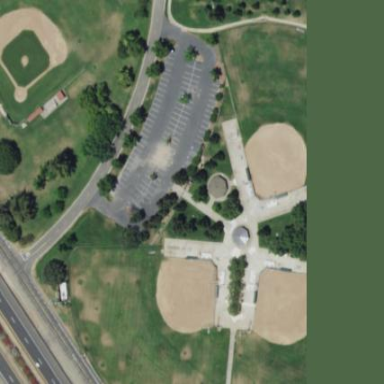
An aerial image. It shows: Baseball pitch for leisure land activities.